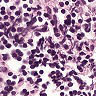
Metastatic tissue present: no